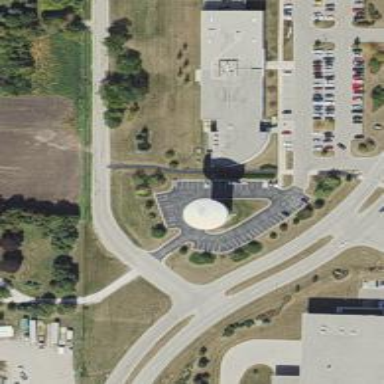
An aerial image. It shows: Water tower that is man-made.